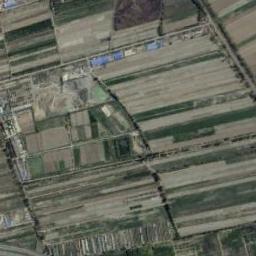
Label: rectangular_farmland